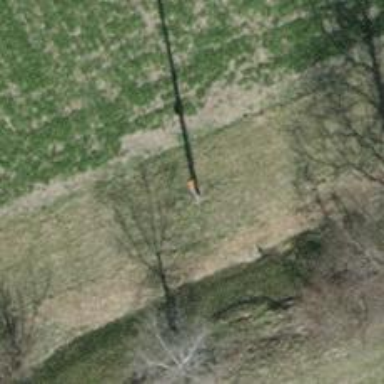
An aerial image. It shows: Concrete power pole.